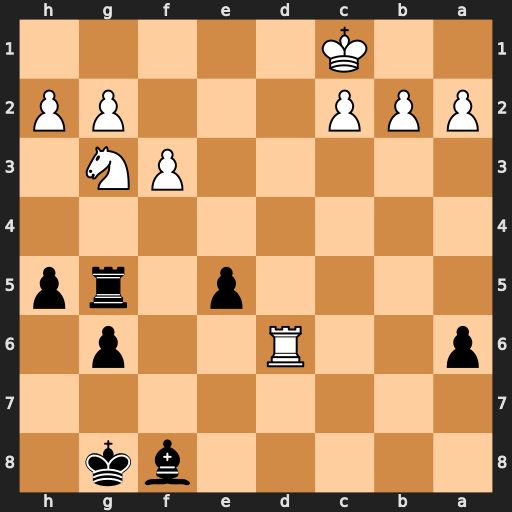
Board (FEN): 5bk1/8/p2R2p1/4p1rp/8/5PN1/PPP3PP/2K5
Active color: b
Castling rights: -
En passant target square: -
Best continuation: Bxd6 Ne4 Rxg2